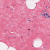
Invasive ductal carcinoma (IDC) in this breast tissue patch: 0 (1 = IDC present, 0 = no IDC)